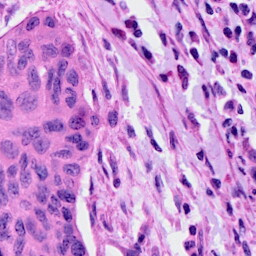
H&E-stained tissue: Cervix